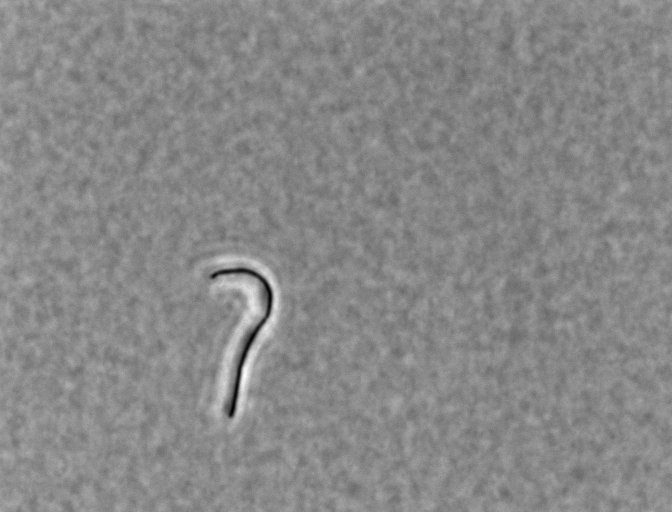
Bacillus subtilis